Question: I'm using the <URL> in Jenkins. I want to provide a link to the build page, but configure the default value for one of the fields that shows up in the form. This value is going to be different every time the job is run, but I want it to be configurable from some other page. Essentially I want to do something like click on a link that looks something like this:
'''
https://jenkins/job/Sandbox/build?delay=0sec&Test=foo
'''
And see this on the build screen:

So then I can fill out the rest of the values (or even modify the default value) and then click Build. Is this possible?
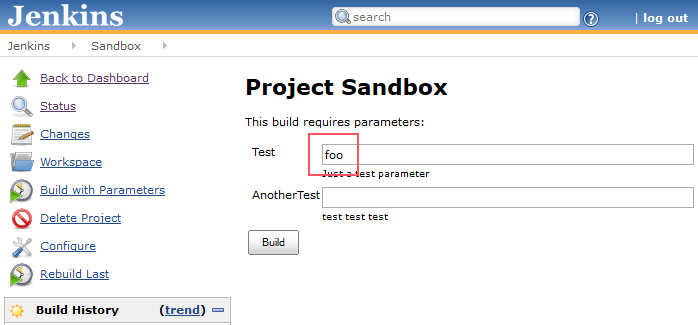
Answer: Yes, it's absolutely doable - there is a plugin for that:
<URL>.
Just install it and change the url to actually use the plugin:
'''
https://jenkins/job/Sandbox/parambuild?Test=foo
'''
And that's should do it...